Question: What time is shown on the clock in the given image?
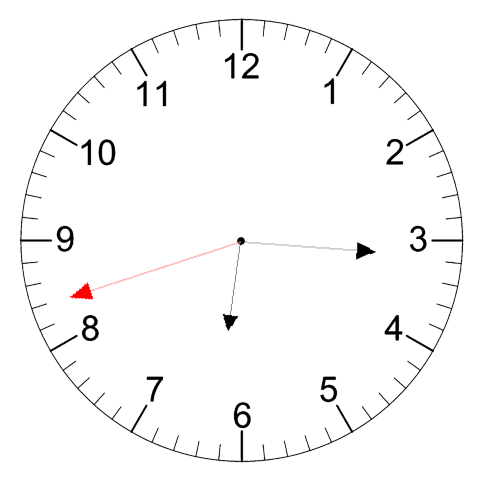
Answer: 06:15:42